Interaction volume radius: 5 \u00c5
Interaction volume height: 15 \u00c5
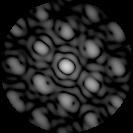
Disorder parameter: 0.4163